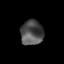
Tissue: lung
Cell type: Epithelial cells
Senescence score: 0.5571
Nuclear area (px): 552
Mean DAPI intensity: 78.951